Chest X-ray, PA view. Patient: 62 years old, sex M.
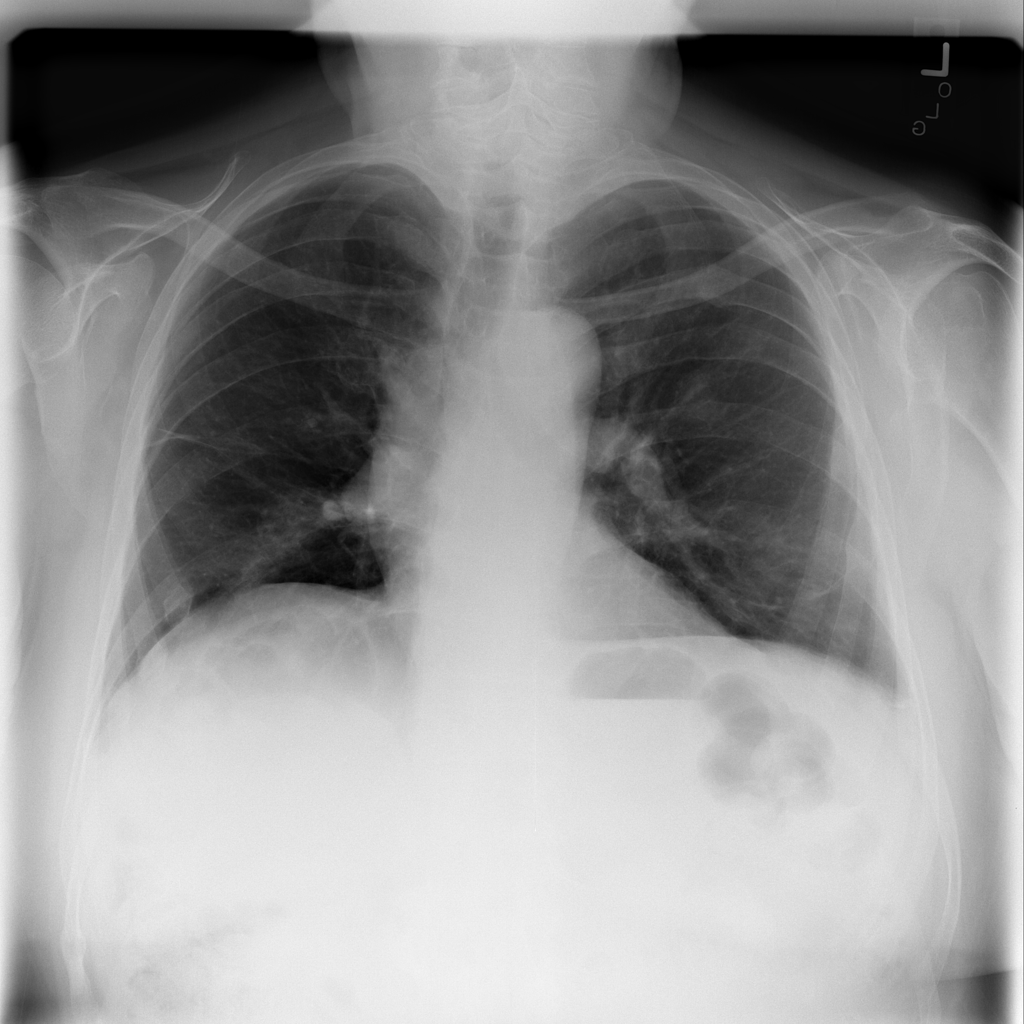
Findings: Atelectasis